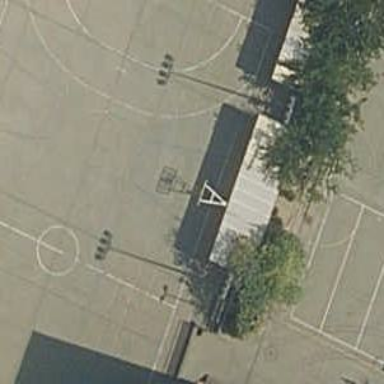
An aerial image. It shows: Basketball court in the leisure land pitch.